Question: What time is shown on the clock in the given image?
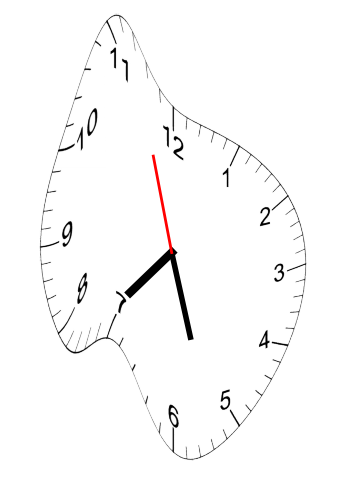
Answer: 07:26:57